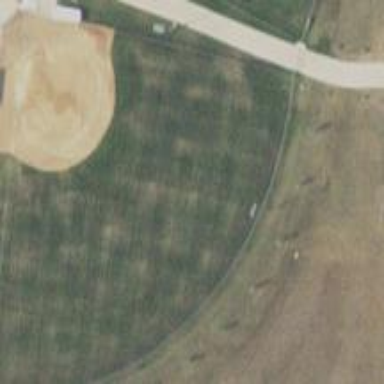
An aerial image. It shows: Softball pitch for leisure land activities.